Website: home-depot
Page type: account-selection
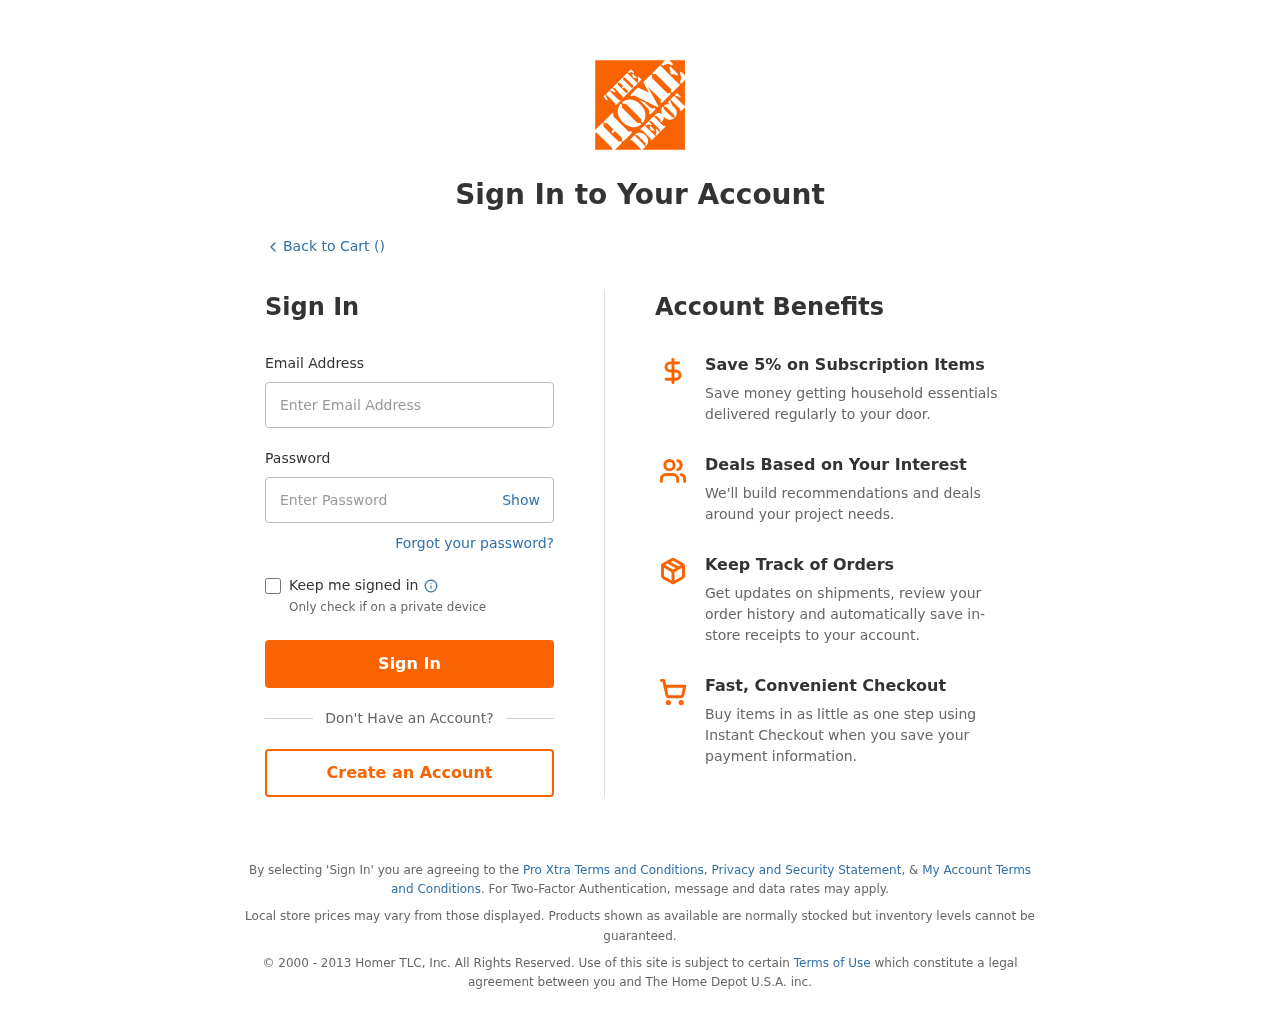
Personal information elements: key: PII_LOGIN_USERNAME
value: gwells907